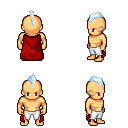
a pixel art fantasy rpg character, male body template, human, tanned skin, red cape, white pants, white cyan mohawk hairstyle, four views (front, back, left, right), 2x2 character sprite sheet, small pixel art, hard edges, no anti-aliasing